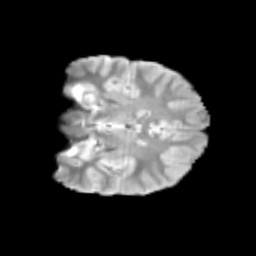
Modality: T2w
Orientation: coronal
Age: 9
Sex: male
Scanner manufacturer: siemens
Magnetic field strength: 3 T
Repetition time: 3.8 s
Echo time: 0.07 s